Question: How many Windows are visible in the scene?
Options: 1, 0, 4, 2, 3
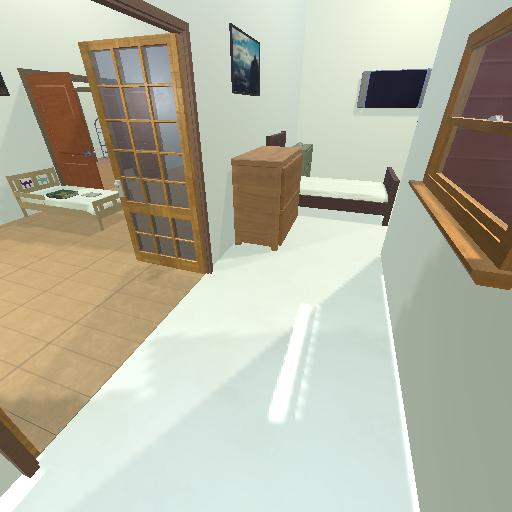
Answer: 1